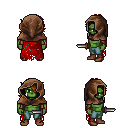
a pixel art fantasy rpg character, male body template, orc, green skin, red tattered cape, teal pants, brunette swoop hairstyle, cloth hood, leather bracers, brown shoes, dagger, four views (front, back, left, right), 2x2 character sprite sheet, small pixel art, hard edges, no anti-aliasing